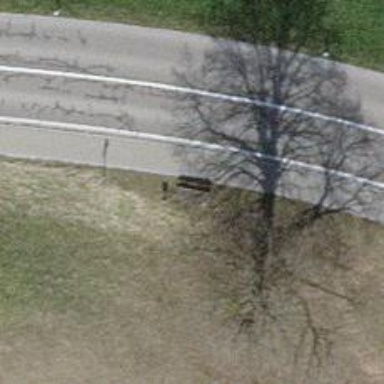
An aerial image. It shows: Brown bench in the vicinity.